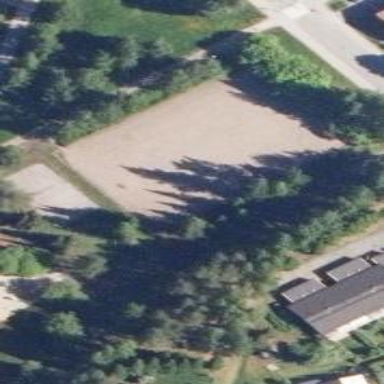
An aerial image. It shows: Multi-sport pitch with sand surface for leisure land activities.